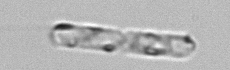
Label: Dactyliosolen_fragilissimus